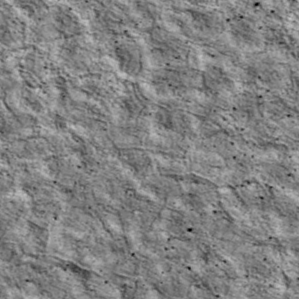
Label: non_frost